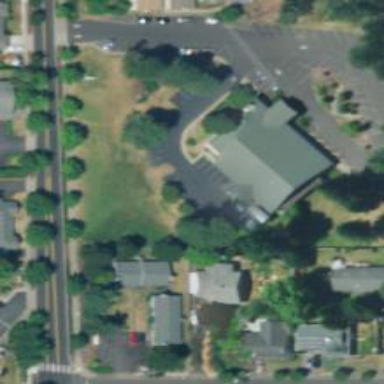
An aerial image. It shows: Building serving as place of worship.